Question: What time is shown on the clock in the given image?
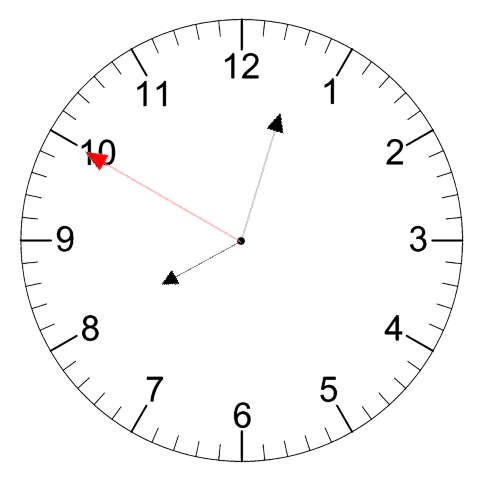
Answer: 08:02:50